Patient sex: F
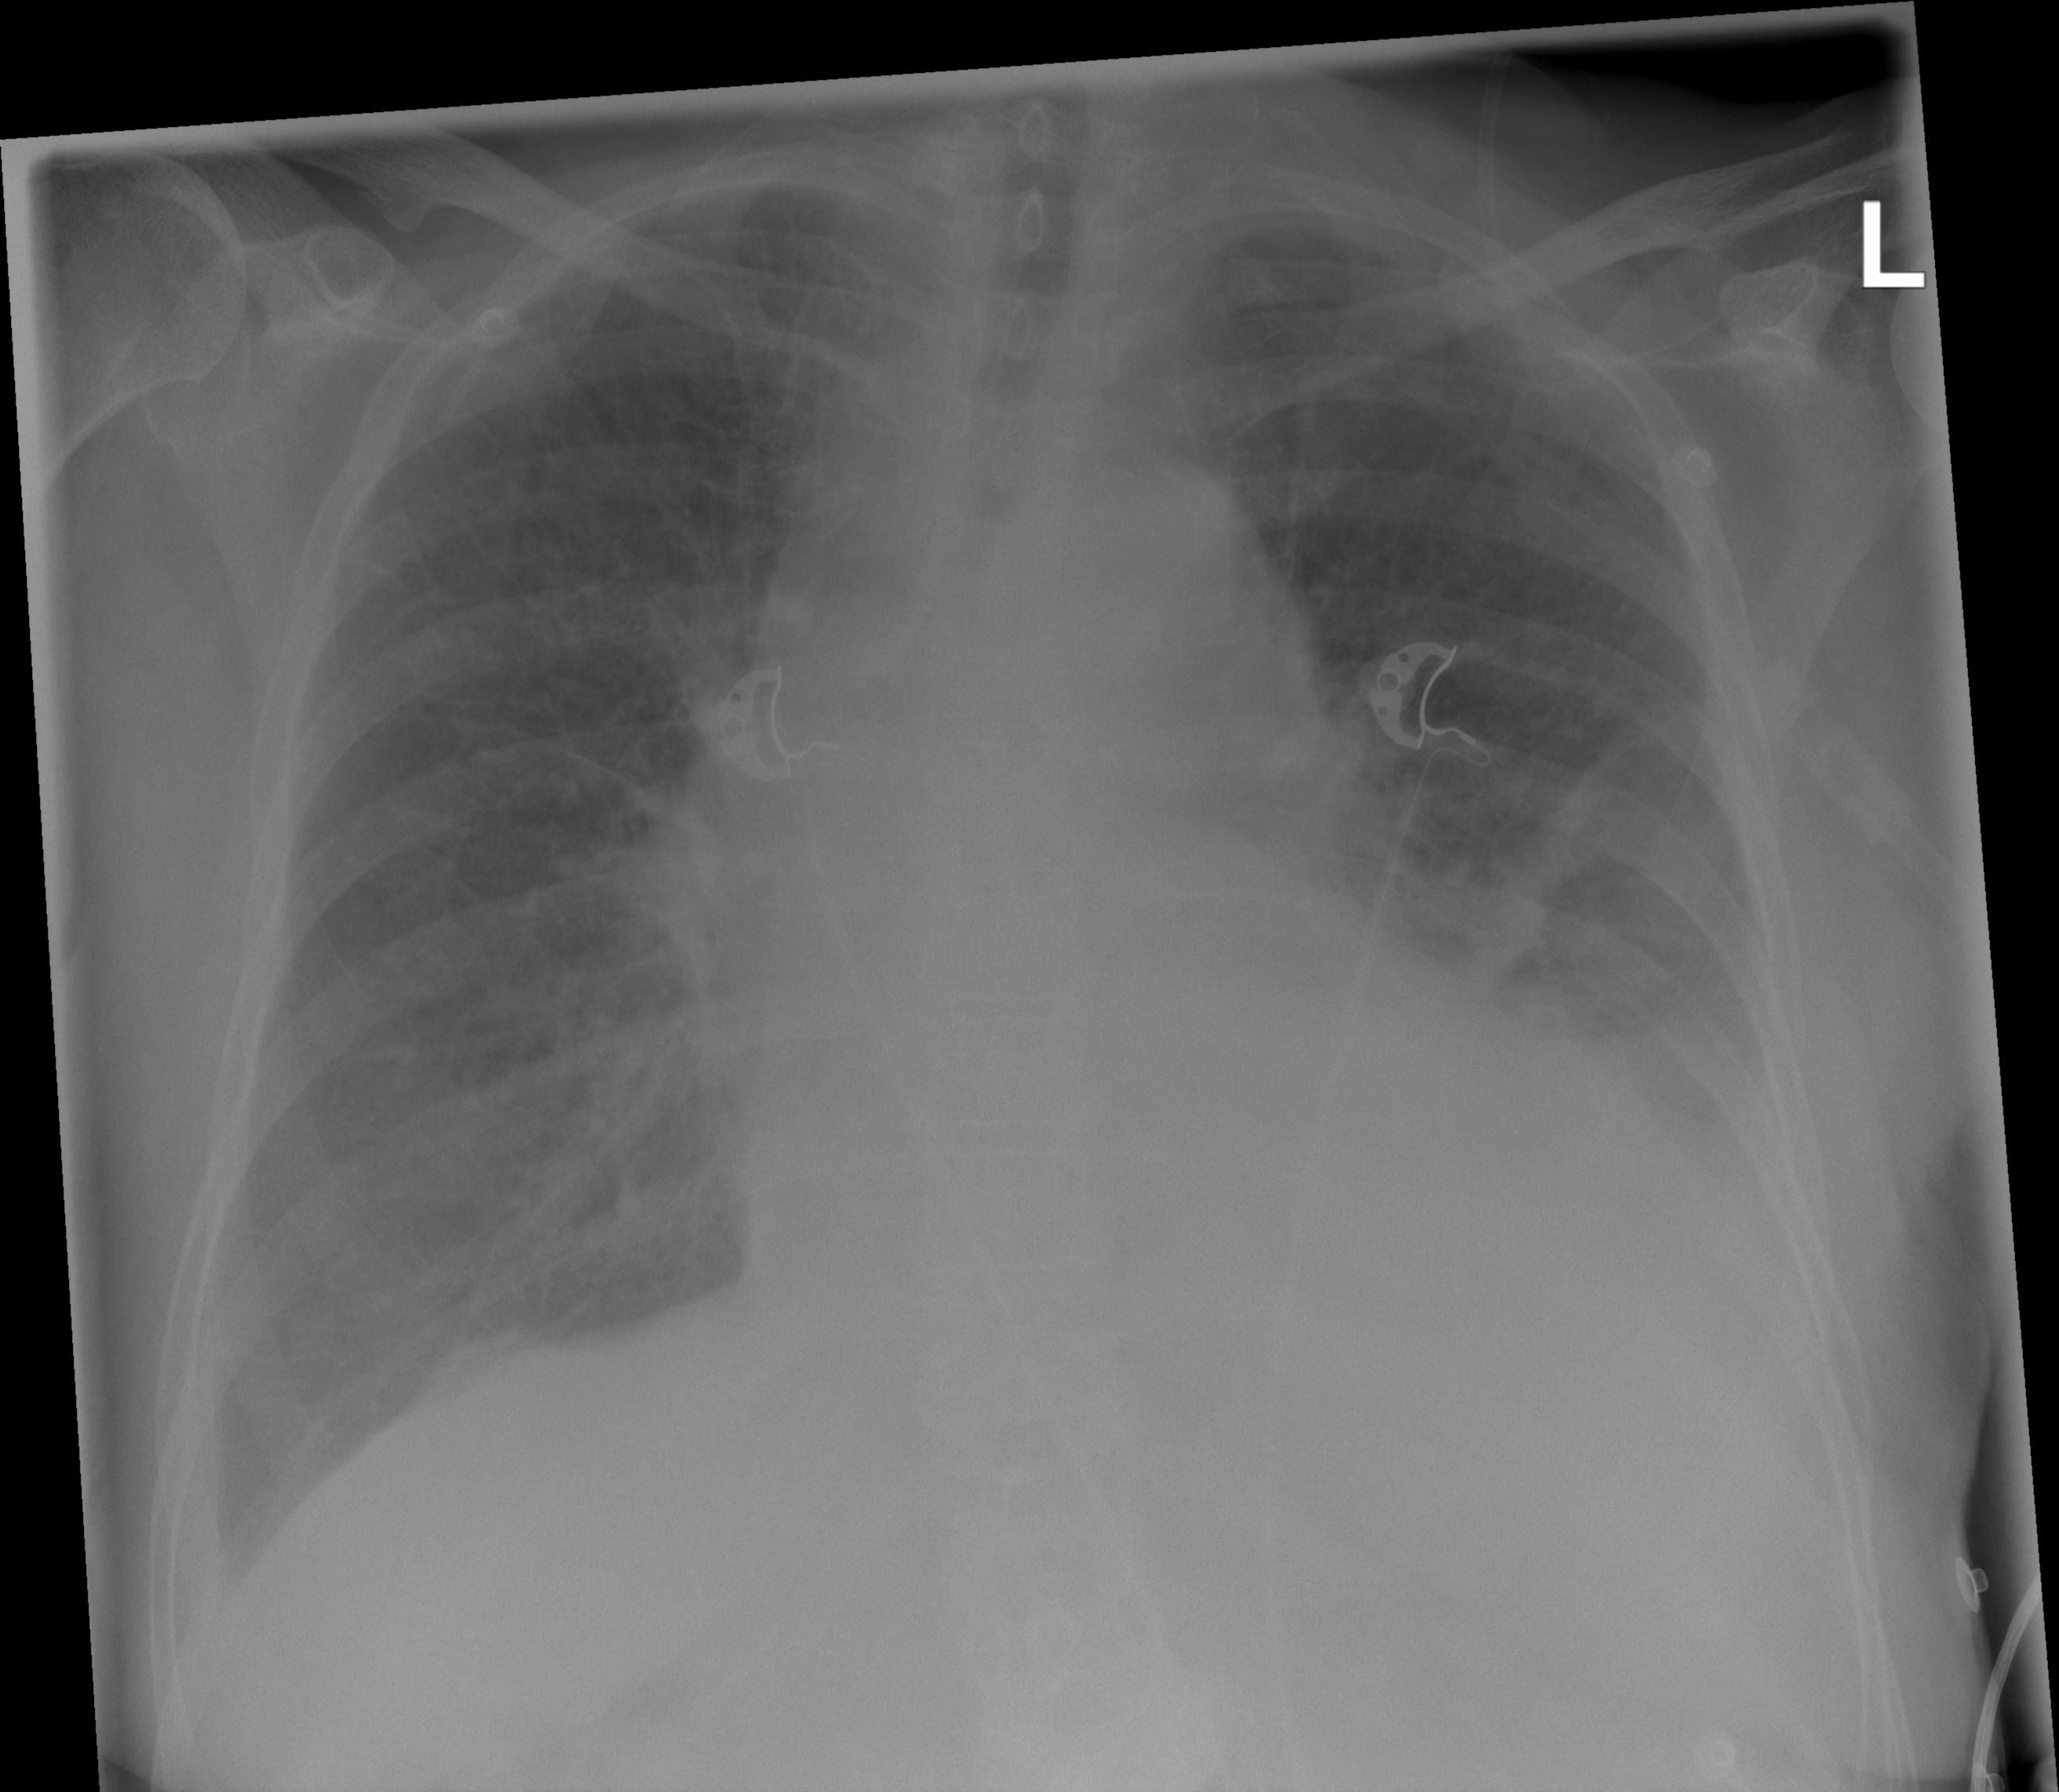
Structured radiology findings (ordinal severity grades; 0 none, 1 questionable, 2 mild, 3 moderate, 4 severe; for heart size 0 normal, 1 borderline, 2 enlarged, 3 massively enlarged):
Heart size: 2
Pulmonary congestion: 3
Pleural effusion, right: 0
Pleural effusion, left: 3
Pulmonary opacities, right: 2
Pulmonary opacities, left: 2
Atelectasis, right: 2
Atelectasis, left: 3